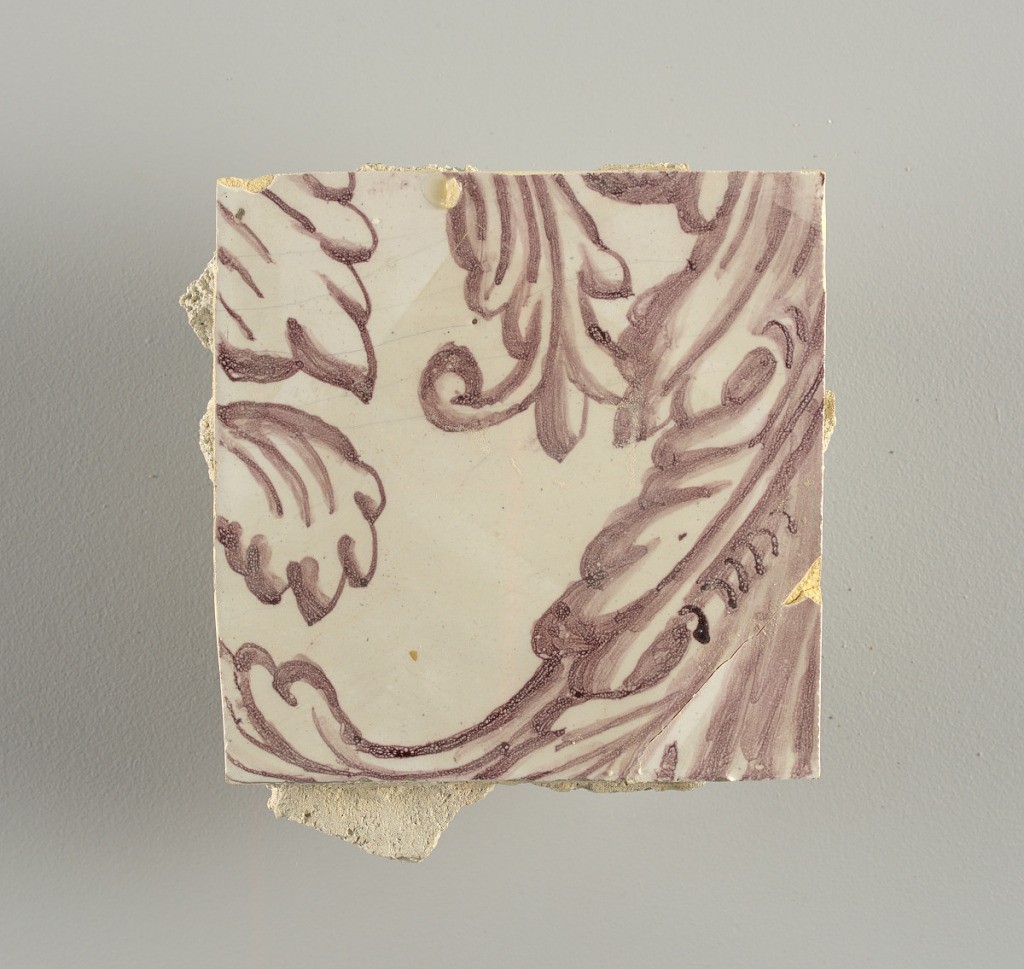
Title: Wall facing
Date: ca. 1725
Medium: Tin-glazed earthenware, underglaze
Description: Horizontal rectangle.  Thirty-seven tiles wide and twenty-one high with opening for door or window nineteen and one-half tiles high and twelve wide.  To left and right of opening, centered canopy above. Left, woman representing Hope, right, a sculputure urn.  Centered above opening, a mascaron.  Arabesque design of foliage.